Aerial crown-view tile of a tropical tree (Barro Colorado Island, Panama), acquired 20241216:
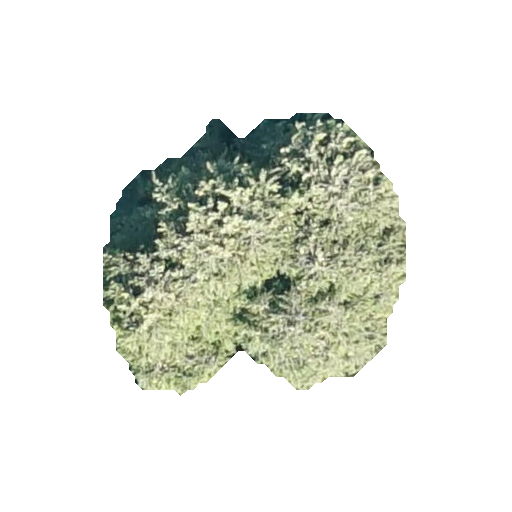
Species: Quararibea stenophylla
GBIF accepted scientific name: Quararibea stenophylla
Crown area: 95.177 m²